Field crop: maize
Growth stage: 2
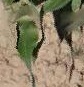
Species: maize